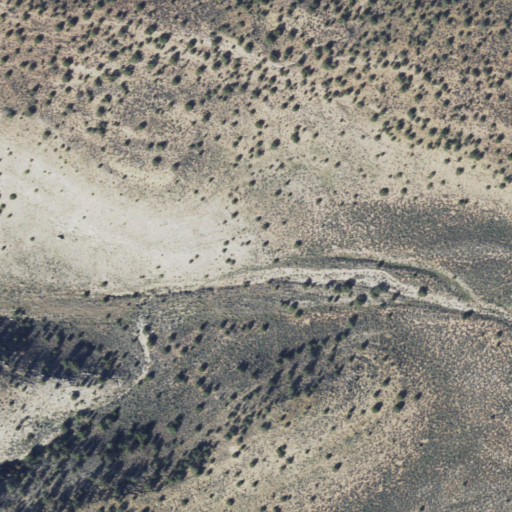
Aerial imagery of valley in Arizona named Long Canyon containing only shrub